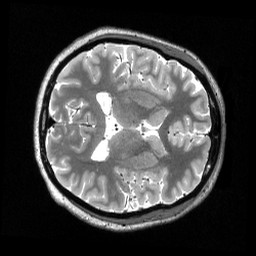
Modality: T2w
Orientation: axial
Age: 21
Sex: female
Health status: healthy
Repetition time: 3.2 s
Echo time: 0.563 s